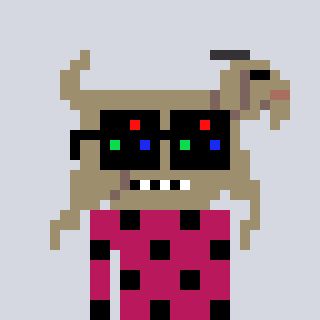
a pixel art character with square black sunglasses, a goat-shaped head and a darkpink-colored body on a cool background